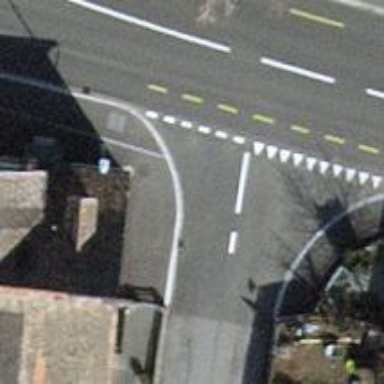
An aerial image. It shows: Smoothly paved residential road.